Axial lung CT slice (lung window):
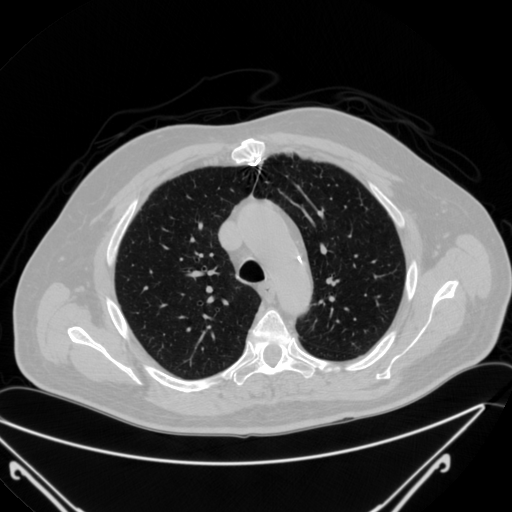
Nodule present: no